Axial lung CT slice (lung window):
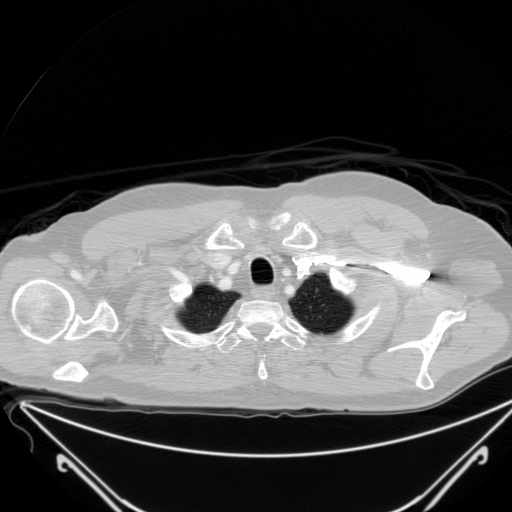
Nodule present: no